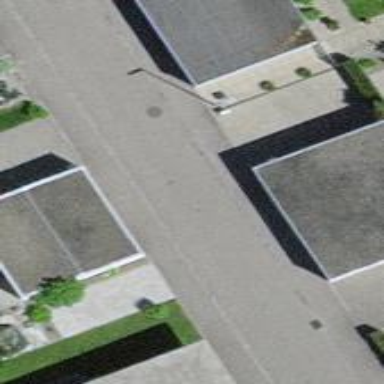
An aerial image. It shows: Carport structure.